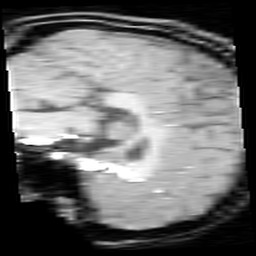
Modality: inplaneT1
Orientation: sagittal
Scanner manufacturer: ge
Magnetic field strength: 3 T
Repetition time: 0.3 s
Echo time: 0.00348 s